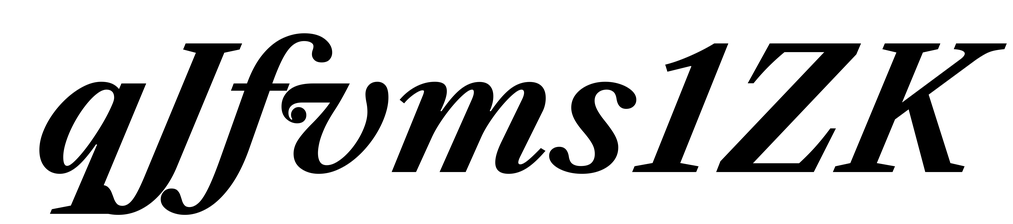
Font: LibreCaslonText-Italic_Bold_Italic